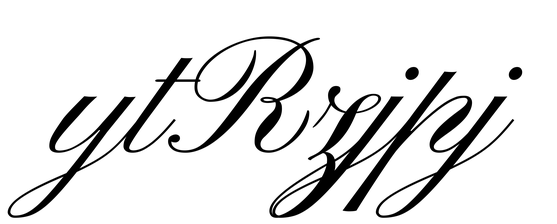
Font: PinyonScript-Regular